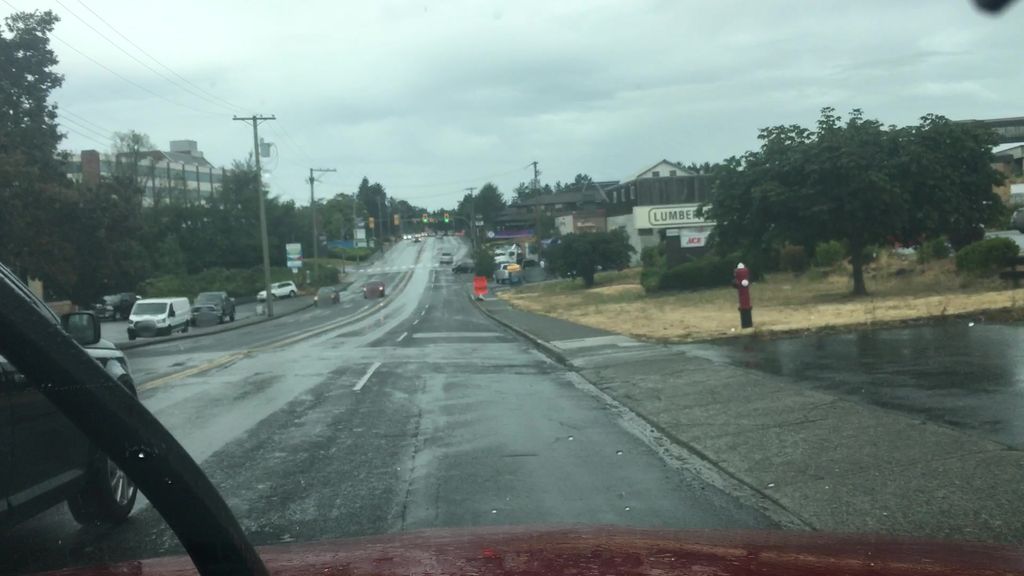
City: victoria